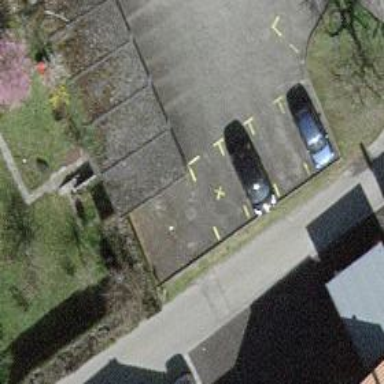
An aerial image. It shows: Garages with flat roofs.